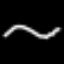
Label: squiggle